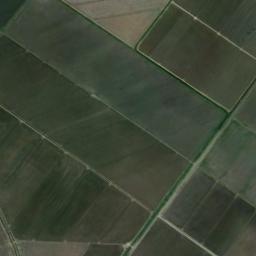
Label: rectangular_farmland